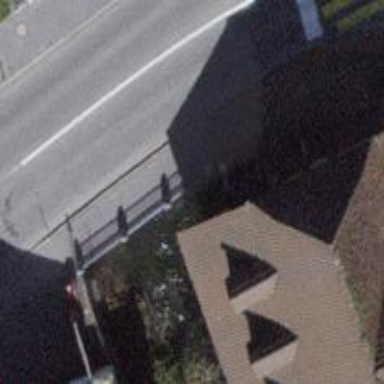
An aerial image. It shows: Sidewalk bridge over footway road.